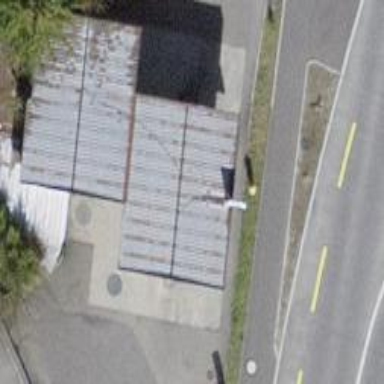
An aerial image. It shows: View of roof of building.